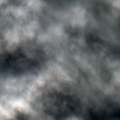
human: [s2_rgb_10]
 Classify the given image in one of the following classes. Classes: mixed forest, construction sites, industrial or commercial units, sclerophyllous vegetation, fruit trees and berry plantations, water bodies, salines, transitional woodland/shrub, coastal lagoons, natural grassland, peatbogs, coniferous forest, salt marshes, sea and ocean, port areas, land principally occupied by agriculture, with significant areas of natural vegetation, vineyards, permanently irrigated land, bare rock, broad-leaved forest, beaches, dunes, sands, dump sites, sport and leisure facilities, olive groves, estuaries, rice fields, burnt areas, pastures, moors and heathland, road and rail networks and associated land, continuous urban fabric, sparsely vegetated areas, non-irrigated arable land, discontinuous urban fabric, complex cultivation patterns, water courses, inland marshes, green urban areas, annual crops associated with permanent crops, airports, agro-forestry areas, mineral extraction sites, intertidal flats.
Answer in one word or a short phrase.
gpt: discontinuous urban fabric, pastures, complex cultivation patterns, broad-leaved forest